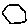
Label: hexagon